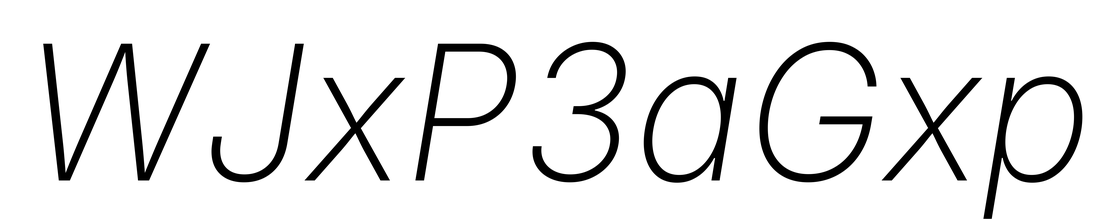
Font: Inter-Italic_ExtraLight_Italic